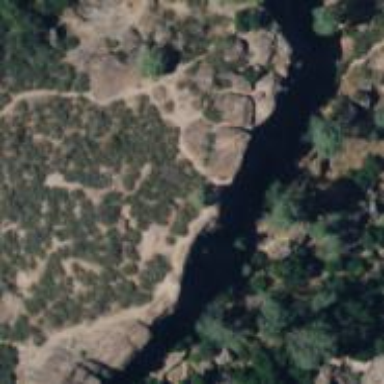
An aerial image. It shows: Crag suitable for climbing located by cliff.